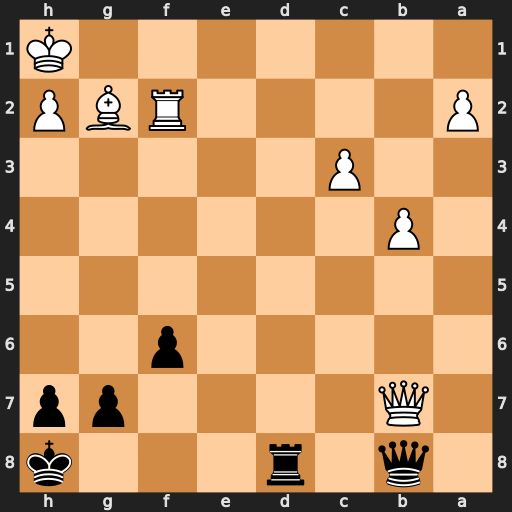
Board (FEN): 1q1r3k/1Q4pp/5p2/8/1P6/2P5/P4RBP/7K
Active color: b
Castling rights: -
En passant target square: -
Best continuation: Rd1+ Rf1 Rxf1+ Bxf1 Qxb7+